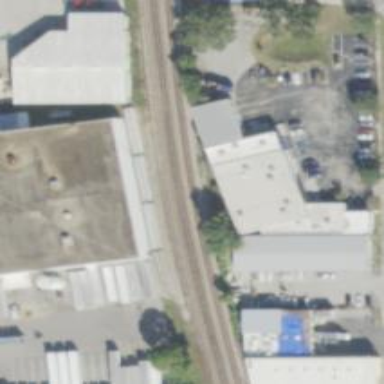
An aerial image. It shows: Railway track.